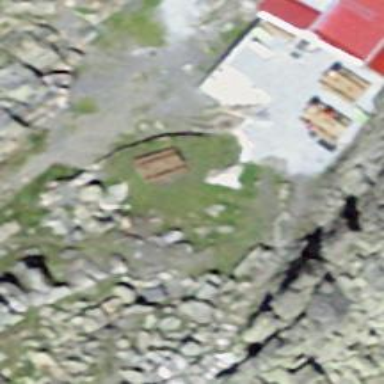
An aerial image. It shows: Picnic table located in leisure land area.